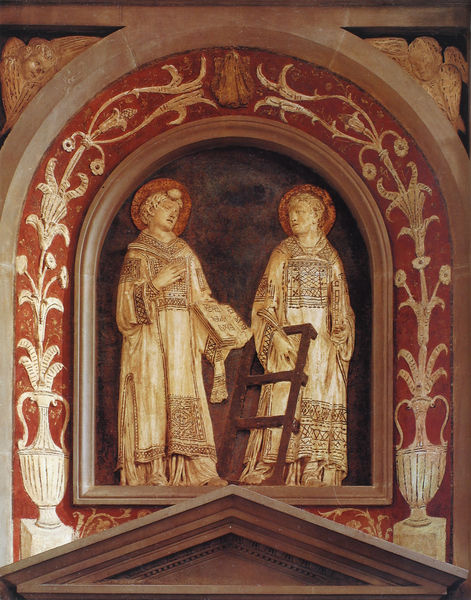
Titel: Die Heiligen Stephanus und Laurentius
Künstler: Donatello
Standort: Florenz, S. Lorenzo (EU - I - Toskana)
Schlagwörter: flügel, gott, hand, kopf, umhang, weiß, dreieck, frauen, gelb, menschen, blume, blumen, kleid, kleider, männer, blüten, dach, rot, muster, ornament, architektur, gewand, gold, kutte, stickerei, gewänder, pflanze, pflanzen, rund, engel, krug, vase, relief, bogen, zwei, giebel, mauer, leiter, ornamente, stuck, vasen, nische, buch, zweig, zwickel, segmentbogen, schein, heiligenschein, mönch, heilige, niesche, lilien, heilig, putten, christentum, tafelbild, ornat, groteske, heiligenbild, romanisch, rost, apostel, kirchenväter, glorien, goldgewand, skupturen, laurentius, l, kleid#, heilgenbild, blütenranke